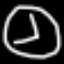
Label: clock